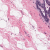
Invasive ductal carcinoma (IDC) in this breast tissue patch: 0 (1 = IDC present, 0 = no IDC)